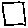
Label: square